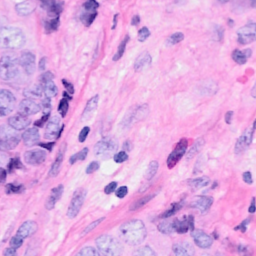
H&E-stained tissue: Breast